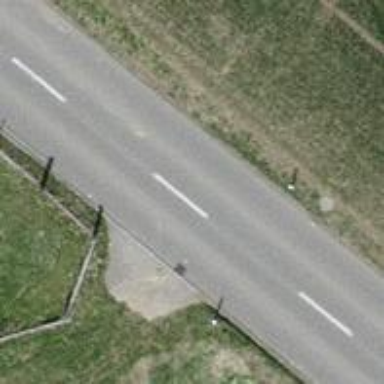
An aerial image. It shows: Tertiary road.